Question: I have a column chart as follows:

I've added the values of the data, and as you can see the columns don't make sense in relation to the Y axis - why is this?
The chart options:
'''
var options = {
title: 'Task Estimates',
backgroundColor: { fill: 'transparent' },
chartArea: { width: '50%' },
height: '400px',
hAxis: { direction: -1, slantedText: true, slantedTextAngle: 45, title: 'Tasks' },
};
var url = "http://theurl";
$.getJSON(url, function (jsonChartData) {
var data = new google.visualization.DataTable(jsonChartData);
var chart = new google.visualization.ColumnChart(chartHtmlElement);
chart.draw(data, options);
});
'''
The json is:
'''
{
"cols":[
{ "id":"A", "label":"Task", "type":"string", "role":null },
{ "id":"B", "label":"Days Estimated", "type":"number", "role":null },
{ "id":"C", "label":"Days Actual", "type":"number", "role":null }
],
"rows":[
{ "c":[ { "v":"Task 3" }, { "v":"7" }, { "v":"4" } ] },
{ "c":[ { "v":"Task 1" }, { "v":"10" }, { "v":"24" } ] },
{ "c":[ { "v":"Task 2" }, { "v":"100" }, { "v":"0" } ] }
],
"p":null
}
'''
What am I doing wrong? Is there something else I need to specify to make the axis work correctly?
<URL>
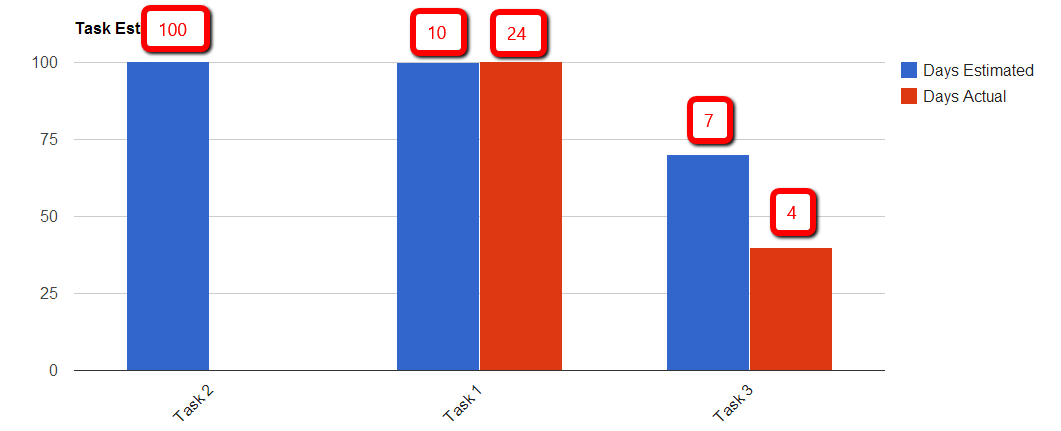
Answer: You are entering your numbers as strings, when they should be entered as numbers:
'''
{
"cols":[
{
"id":"A",
"label":"Task",
"type":"string",
"role":null
},
{
"id":"B",
"label":"Days Estimated",
"type":"number",
"role":null
},
{
"id":"C",
"label":"Days Actual",
"type":"number",
"role":null
}
],
"rows":[
{
"c":[
{
"v":"Task 3"
},
{
"v":7
},
{
"v":4
}
]
},
{
"c":[
{
"v":"Task 1"
},
{
"v":10
},
{
"v":24
}
]
},
{
"c":[
{
"v":"Task 2"
},
{
"v":100
},
{
"v":0
}
]
}
],
"p":null
}
'''